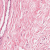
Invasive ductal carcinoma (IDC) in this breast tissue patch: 0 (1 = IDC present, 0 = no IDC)